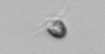
Label: Pyramimonas